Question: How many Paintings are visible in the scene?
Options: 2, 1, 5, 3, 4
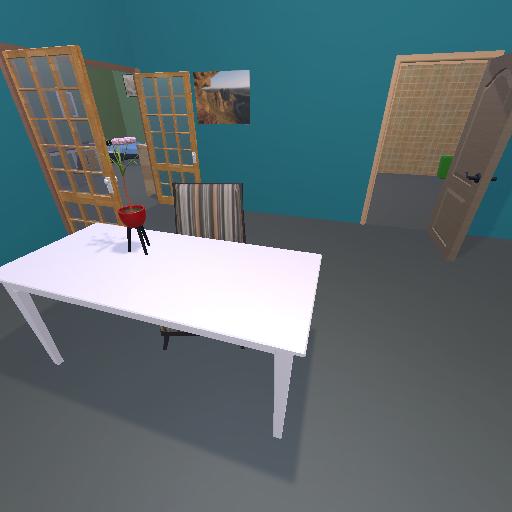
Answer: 2